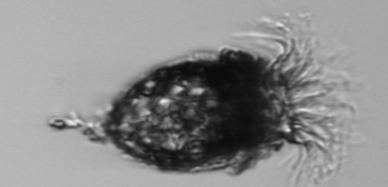
Label: Stenosemella_pacifica